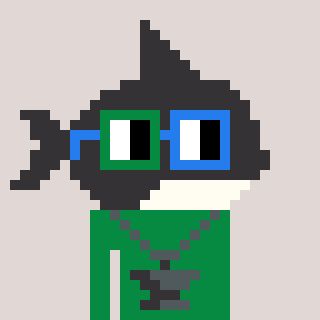
a pixel art character with square green and blue glasses, a orca-shaped head and a green-colored body on a warm background